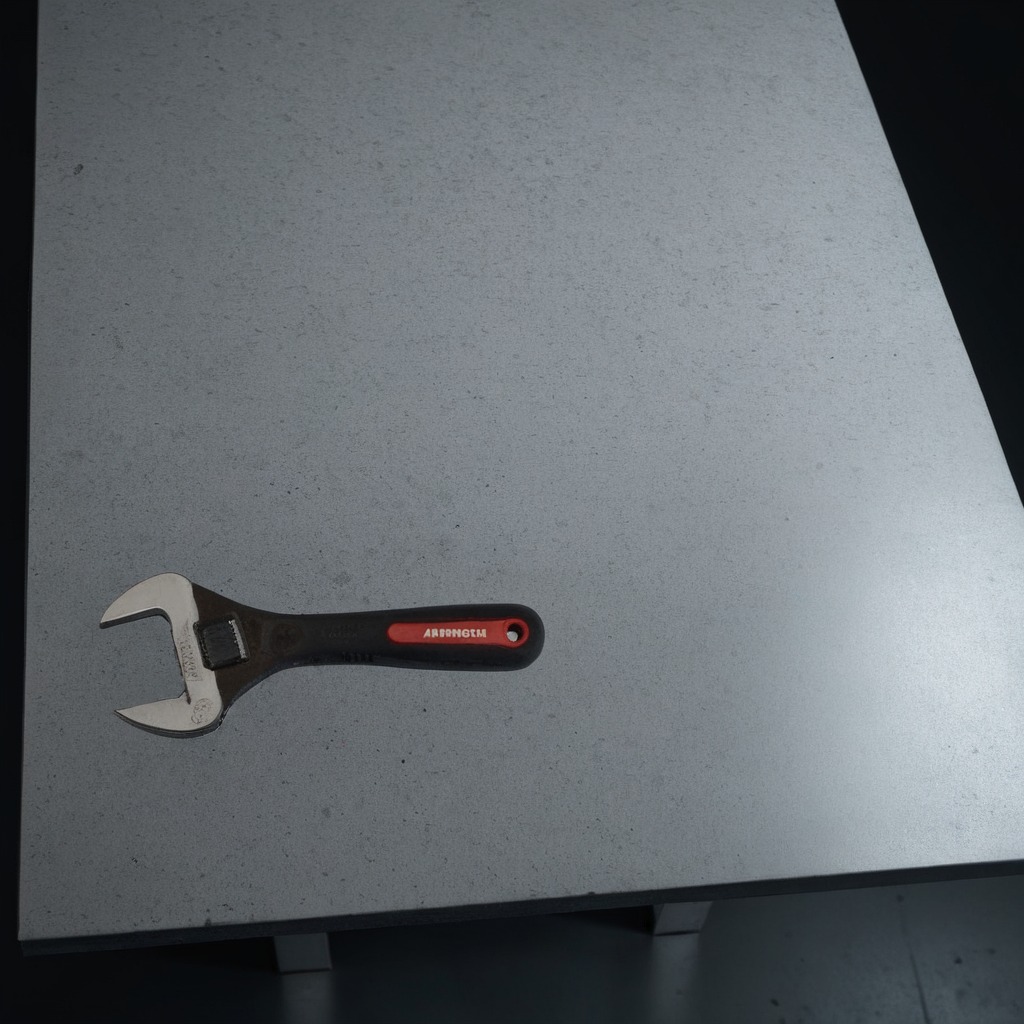
An wrench is lying on a clean granite table inside a workshop at night dim ambient light soft shadows worn but